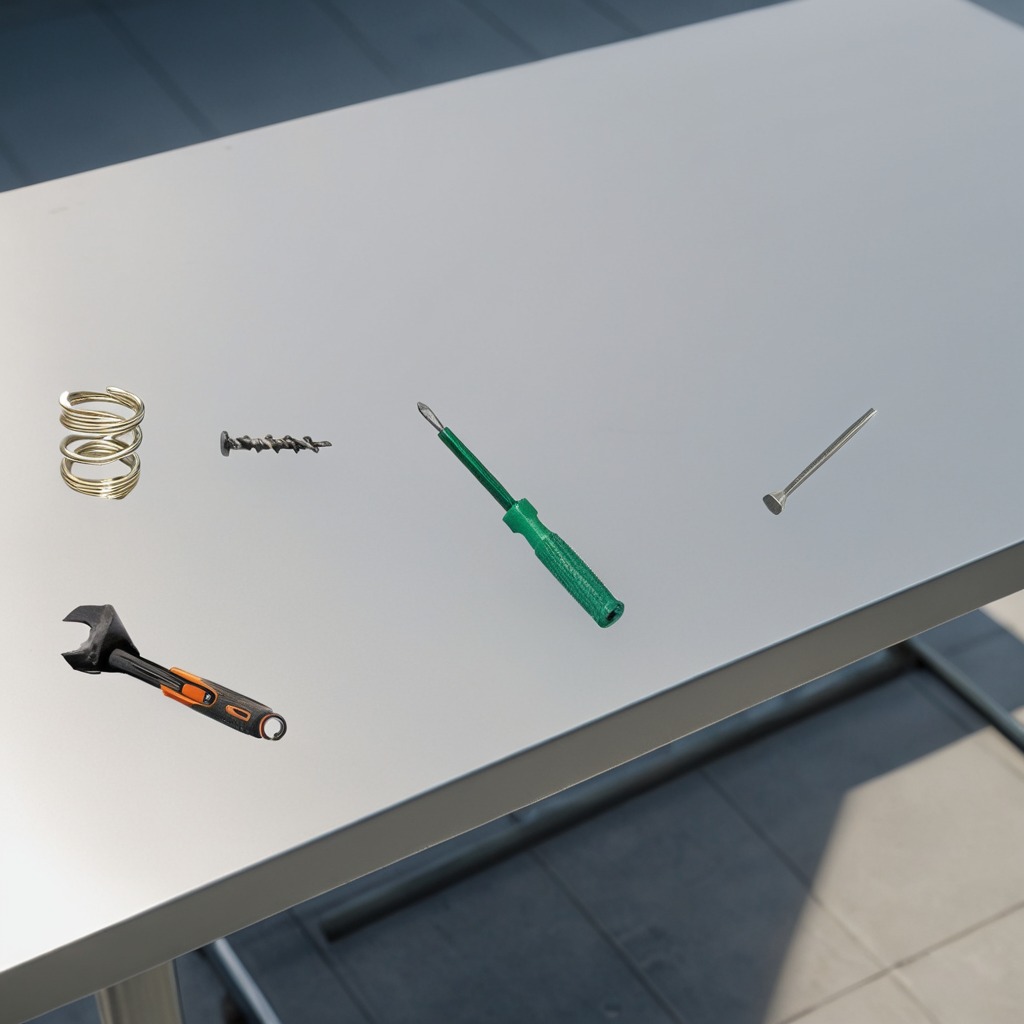
A metal machine screw, an iron nail, a coiled metal spring, a screwdriver, and a wrench are lying on the utility table.